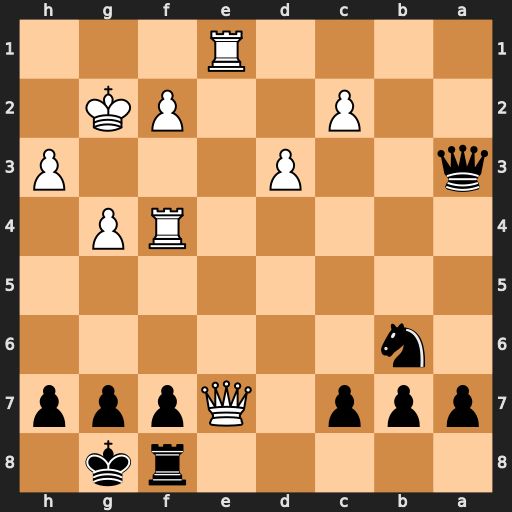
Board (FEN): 5rk1/ppp1Qppp/1n6/8/5RP1/q2P3P/2P2PK1/4R3
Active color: b
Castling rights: -
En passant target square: -
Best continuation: Qxe7 Rxe7 Nd5 Ree4 Nxf4+